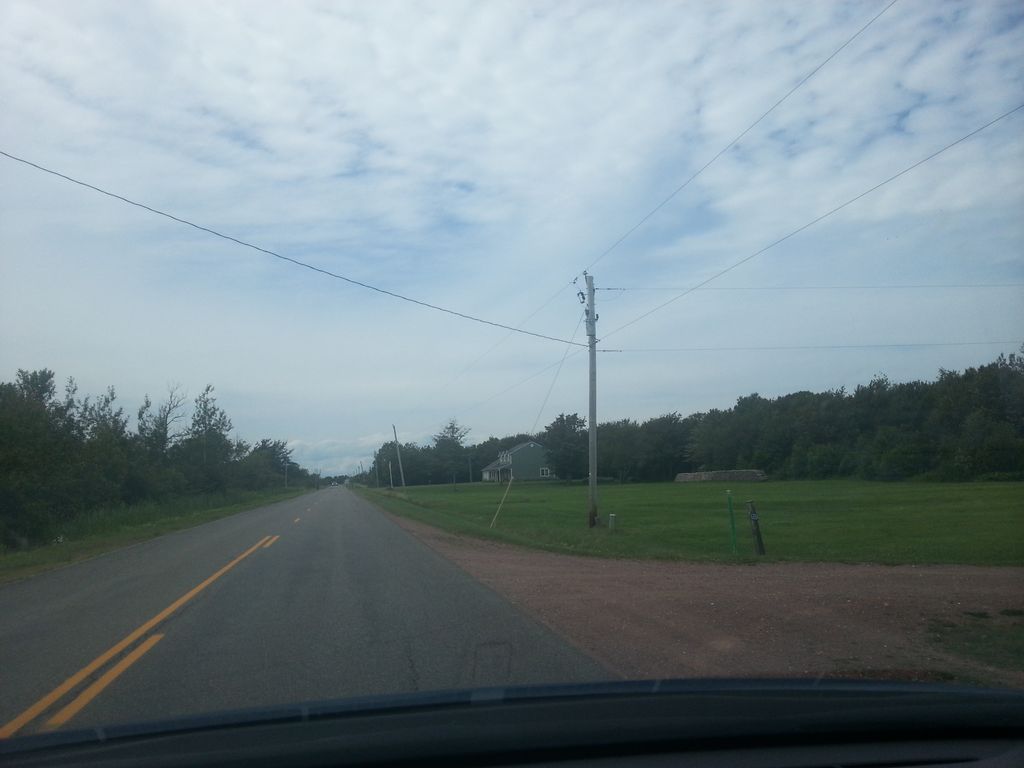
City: charlottetown